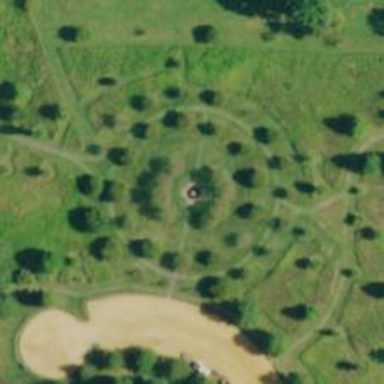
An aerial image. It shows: Memorial site with historic significance.